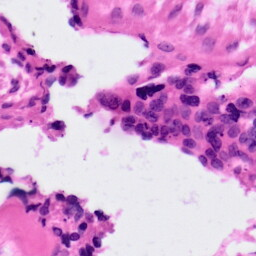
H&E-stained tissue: Ovarian